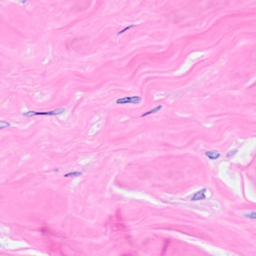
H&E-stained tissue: Breast